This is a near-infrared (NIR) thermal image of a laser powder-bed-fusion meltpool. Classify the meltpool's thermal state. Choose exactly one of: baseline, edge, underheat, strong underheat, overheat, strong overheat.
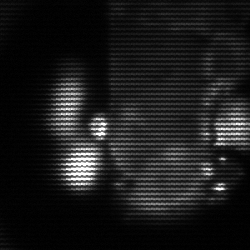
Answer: strong underheat